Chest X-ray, AP view. Patient: 65 years old, sex M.
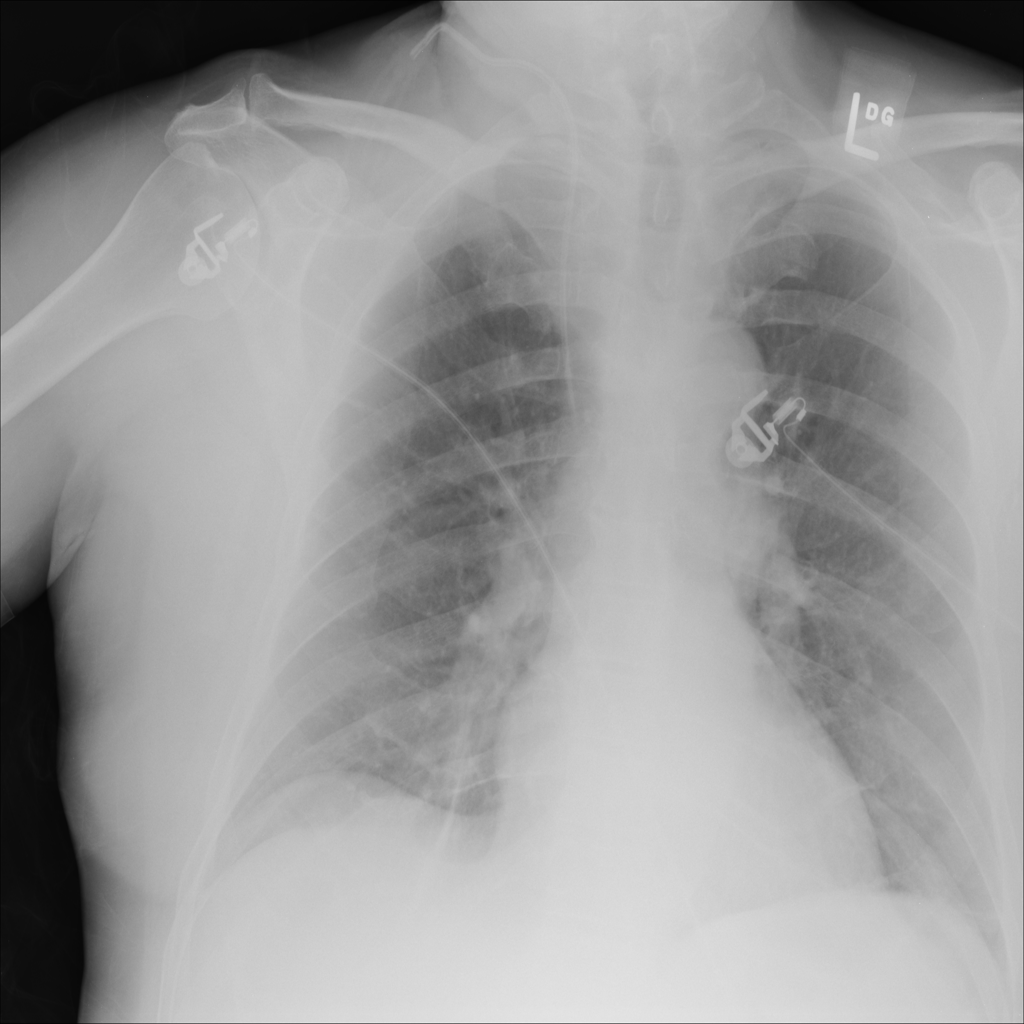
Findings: No Finding